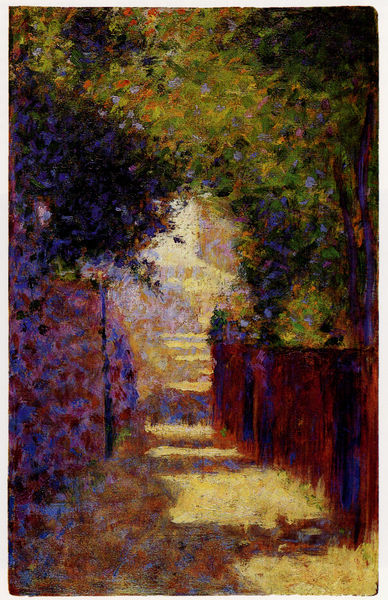
Titel: La Rue Saint-Vincent
Künstler: Georges Pierre Seurat
Standort: Cambridge (England)
Institution: Fitzwilliam Museum
Schlagwörter: baum, blau, blätter, dunkel, laub, schatten, bäume, gelb, grün, impressionismus, landschaft, abend, auguste renoir, blume, blumen, braun, frankreich, grau, hell, hintergrund, holz, lampe, laterne, licht, mitte, orange, renoir, straße, gebäude, rot, weg, zaun, beige, malerei, natur, pastos, sonne, gold, leuchte, rosa, garten, sommer, pointilismus, warm, allee, hecke, hellgrün, lila, tag, violett, gartenzaun, idylle, holzzaun, französisch, treppe, impressionistisch, monet, maler, stufen, frühling, flieder, impression, momentaufnahme, punkte, durchblick, idyllisch, künstler, tupfen, laubbaum, pinsel, lichtflecken, sonnenflecken, laubbäume, reflektion, seurat, plein air, schattenspiel, schattig, zentrum, laubengang, laube, pointillismus, impressionist, durchsicht, radial, gartenweg, prismen, corbet, pigmente, sichtschutz, tageszeit